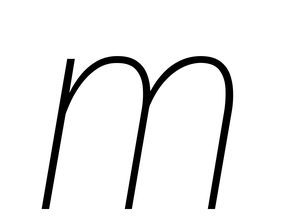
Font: Roboto-Italic_Condensed_Thin_Italic